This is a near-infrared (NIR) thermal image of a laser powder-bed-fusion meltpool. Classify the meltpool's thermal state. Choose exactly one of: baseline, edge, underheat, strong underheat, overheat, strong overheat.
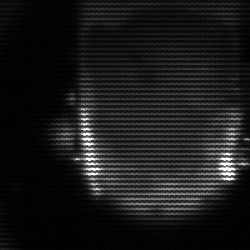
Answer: baseline